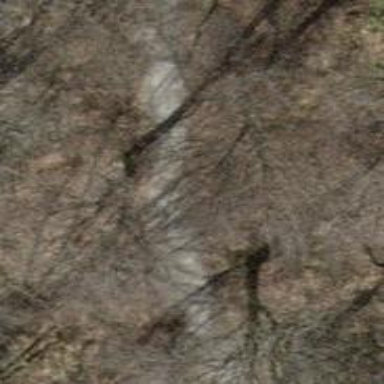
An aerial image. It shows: Track with grade2 pebblestone surface.